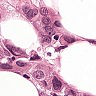
Metastatic tissue present: yes